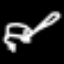
Label: frog